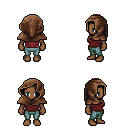
a pixel art fantasy rpg character, female body template, human, dark skin, maroon pirate shirt, teal pants, blonde long mohawk hairstyle, cloth hood, four views (front, back, left, right), 2x2 character sprite sheet, small pixel art, hard edges, no anti-aliasing